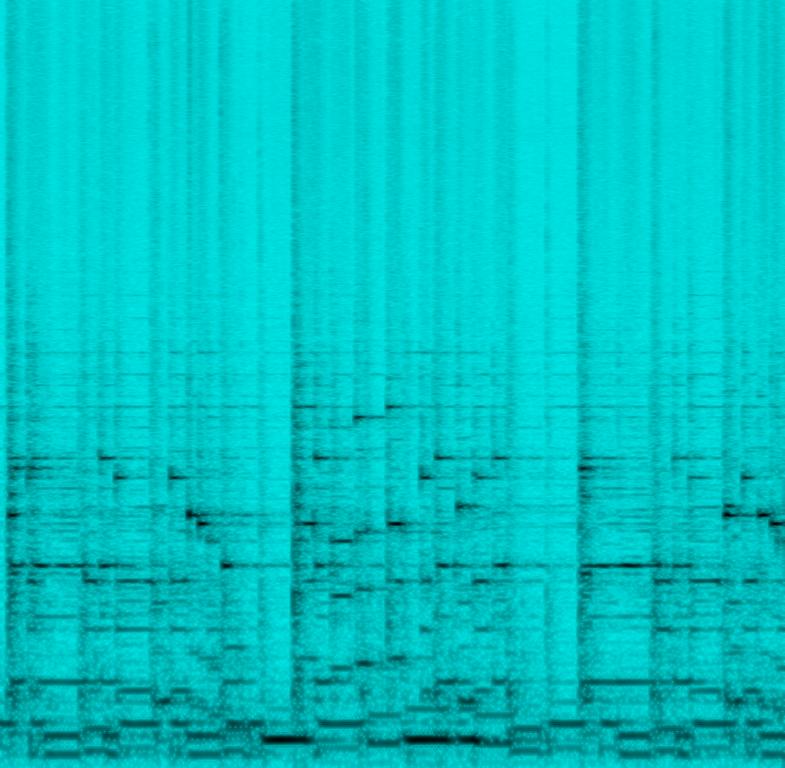
The low quality recording features a groovy synth keys melody and synth keys bass playing together. It sounds jazzy, funky, boomy and the recording is noisy and in mono. Sounds like something you would hear in jazz bars.